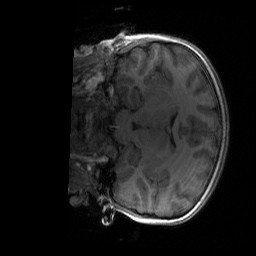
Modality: T1w
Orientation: coronal
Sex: female
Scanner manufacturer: siemens
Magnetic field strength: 3 T
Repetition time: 1.9 s
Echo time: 0.00243 s